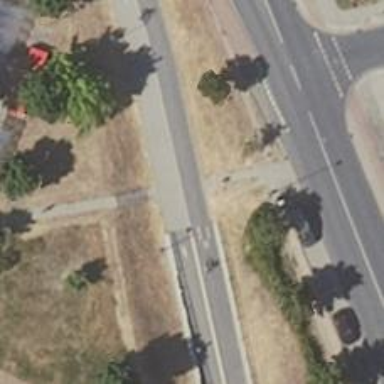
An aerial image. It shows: Asphalt path with both cycleway and footway also surfaced with asphalt.